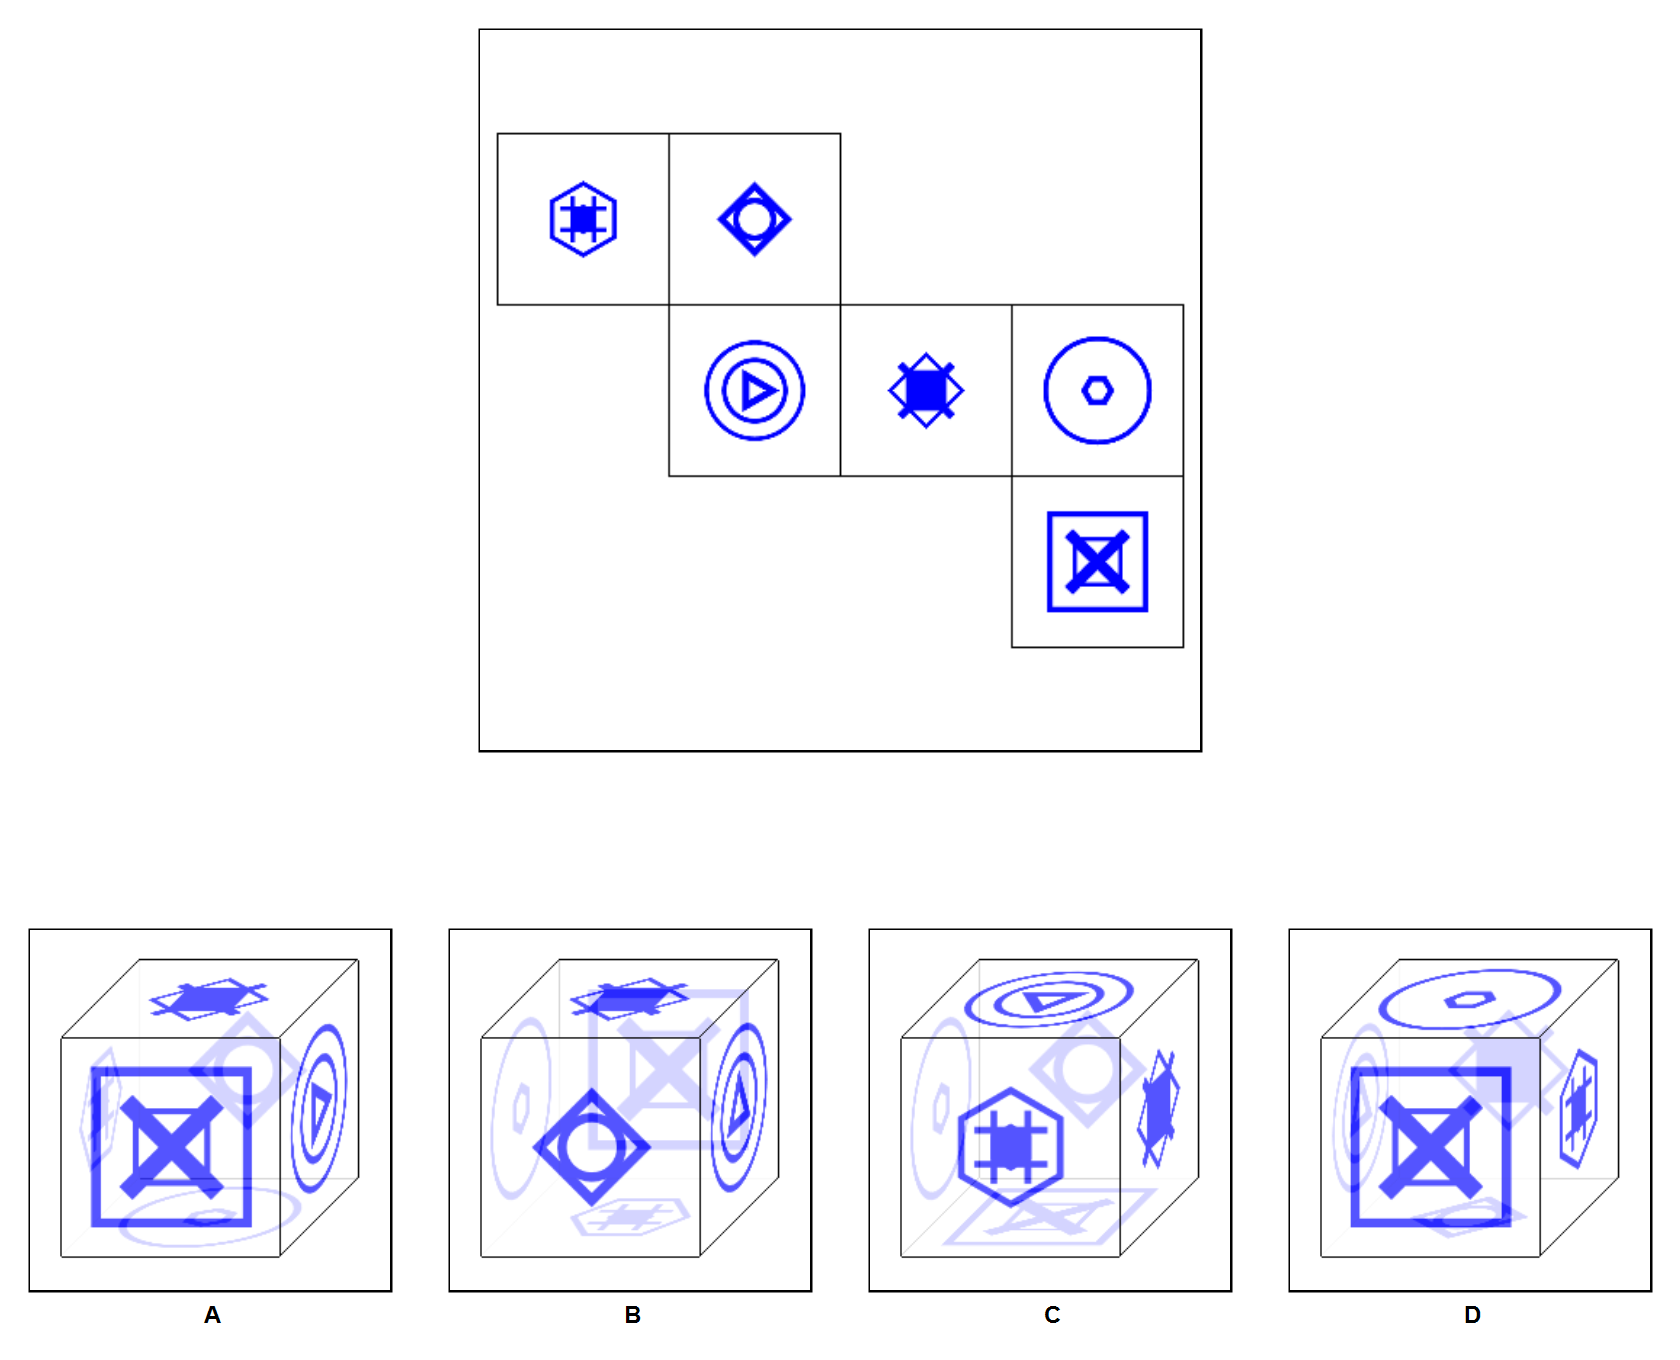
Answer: B